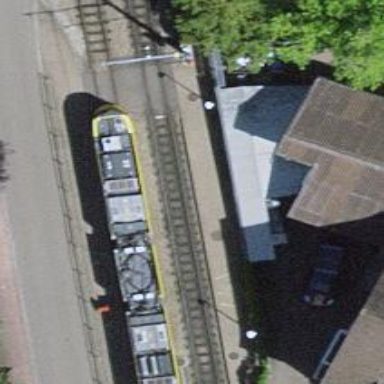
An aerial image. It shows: Tram stop with public transport stop position.